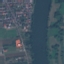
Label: River